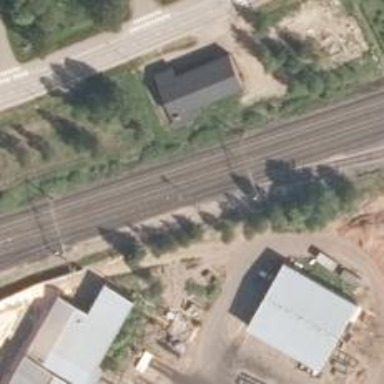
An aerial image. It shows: Railway signal.